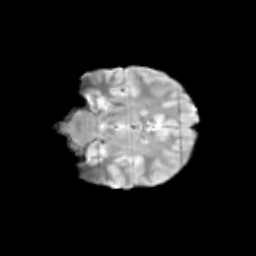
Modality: T2w
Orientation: coronal
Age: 12
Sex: male
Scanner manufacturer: siemens
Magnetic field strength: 3 T
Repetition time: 3.8 s
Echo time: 0.07 s